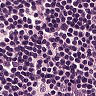
Metastatic tissue present: no